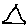
Label: triangle